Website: slack
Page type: payment
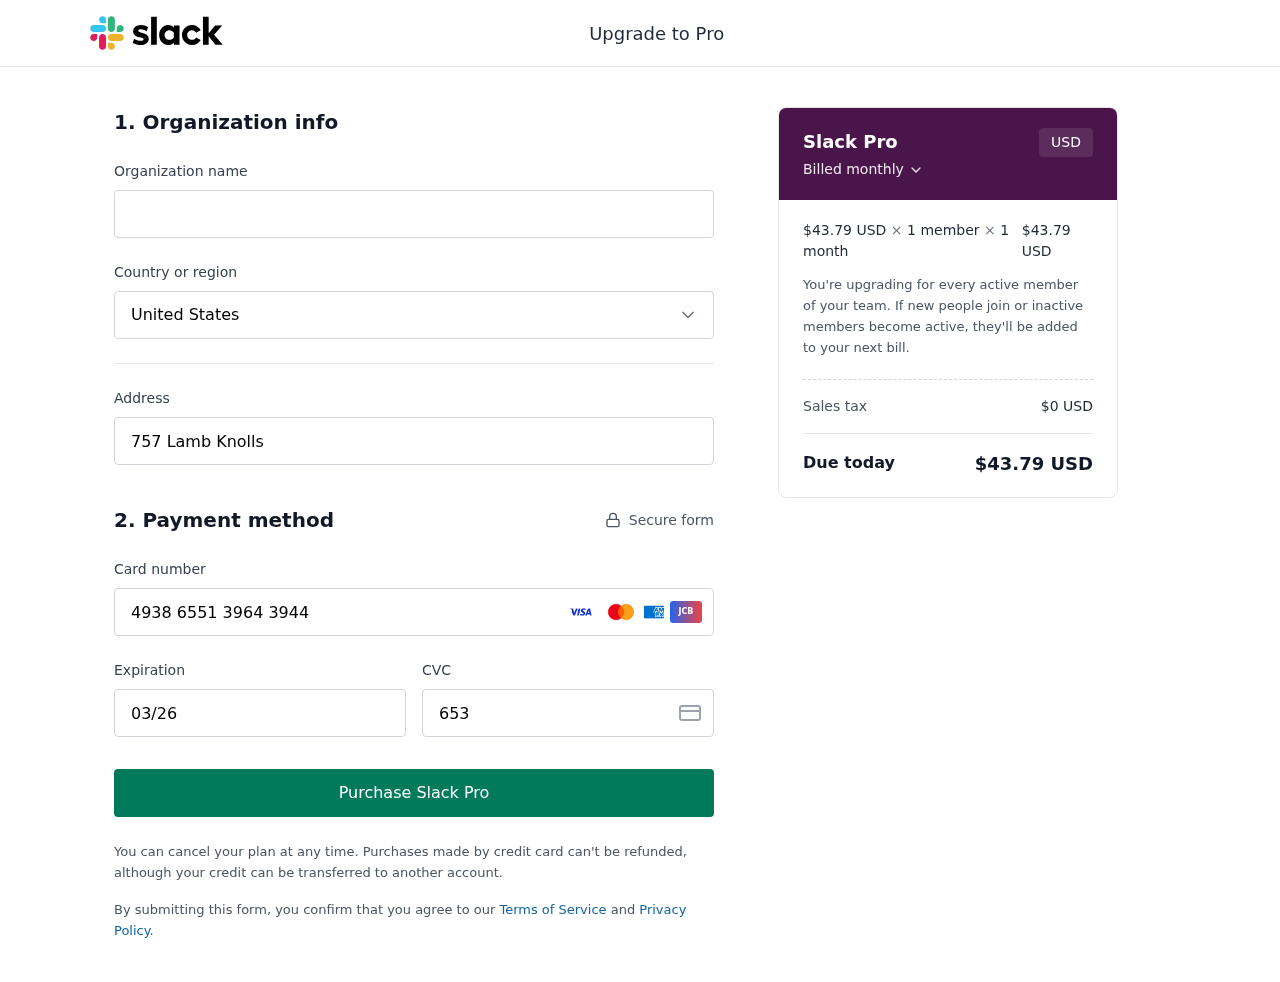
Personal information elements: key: PII_CARD_CVV
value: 653
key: PII_CARD_EXPIRY
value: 03/26
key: PII_CARD_NUMBER
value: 4938 6551 3964 3944
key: PII_COUNTRY
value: United States
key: PII_STREET
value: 757 Lamb Knolls
Product elements: key: PRODUCT1_PRICE
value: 43.79
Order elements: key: ORDER_SUBTOTAL
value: $43.79 USD
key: ORDER_TAX
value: $0 USD
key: ORDER_TOTAL
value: $43.79 USD